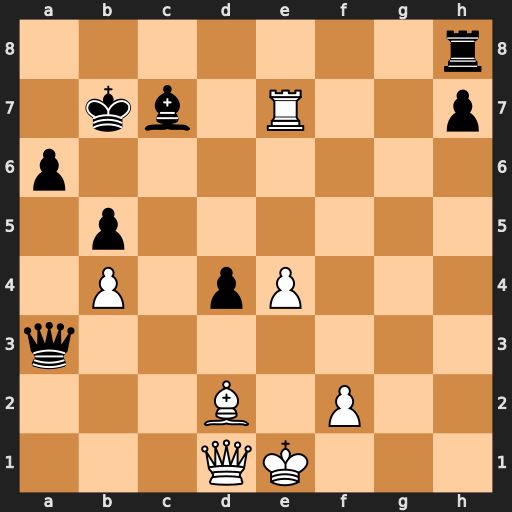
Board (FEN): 7r/1kb1R2p/p7/1p6/1P1pP3/q7/3B1P2/3QK3
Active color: w
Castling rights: -
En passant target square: -
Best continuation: Rxc7+ Kxc7 Bf4+ Kb7 Qxd4 Rd8 Qxd8